Question: I want to define maxHeight for an image that it's adjustViewBounds has been set to true.
in this way adt automatically keeps aspect ratio.
is there any way to gain this approach without keeping aspect ratio?
this is the image, and i want to stretch it from sides, without being displaced:

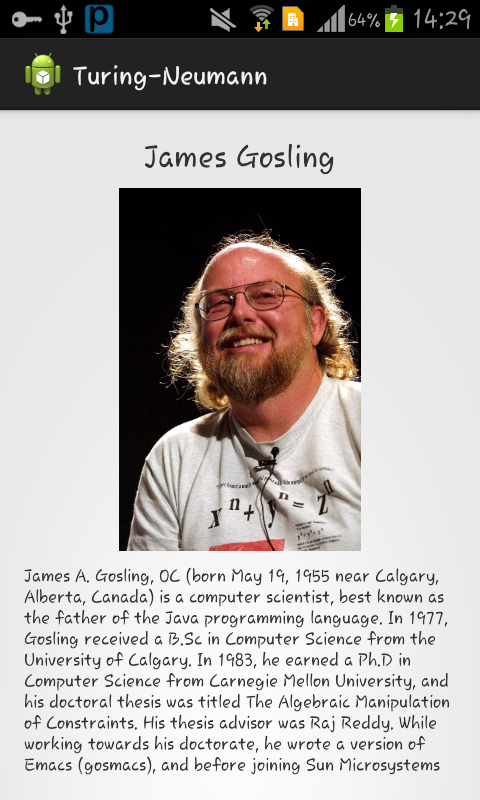
Answer: You can do like this
'''
<ImageView
android:layout_width="100dp"
android:layout_height="400dp"
android:src="@drawable/ic_launcher"
android:scaleType="fitXY"/>
'''